Question: I am using this code to display an AlertDialog on a network error:
'''
var builder = new AlertDialog.Builder(this);
builder.SetMessage(error);
builder.SetCancelable(false);
builder.SetPositiveButton("OK", delegate { });
builder.Show();
'''
However, it looks like this:

1. The current view is not displayed behind the alertdialog, it's just white.
2. It aligned to the top, not center
3. The theme or font color is wrong making the text hard to read.
I am using Theme.DeviceDefault.Light as theme for the activity:
'''
[Activity (Label = "xxx", Theme = "@style/MyAppTheme", MainLauncher = true)]
'''
...
'''
<?xml version="1.0" encoding="utf-8"?>
<resources>
<style name="MyAppTheme" parent="@android:style/Theme.DeviceDefault.Light">
</style>
</resources>
'''
How to fix this? Have tried to insert MyAppTheme as second argument to 'AlertDialog.Builder(this, Resource.Style.MyAppTheme)' but with no change in the UI.
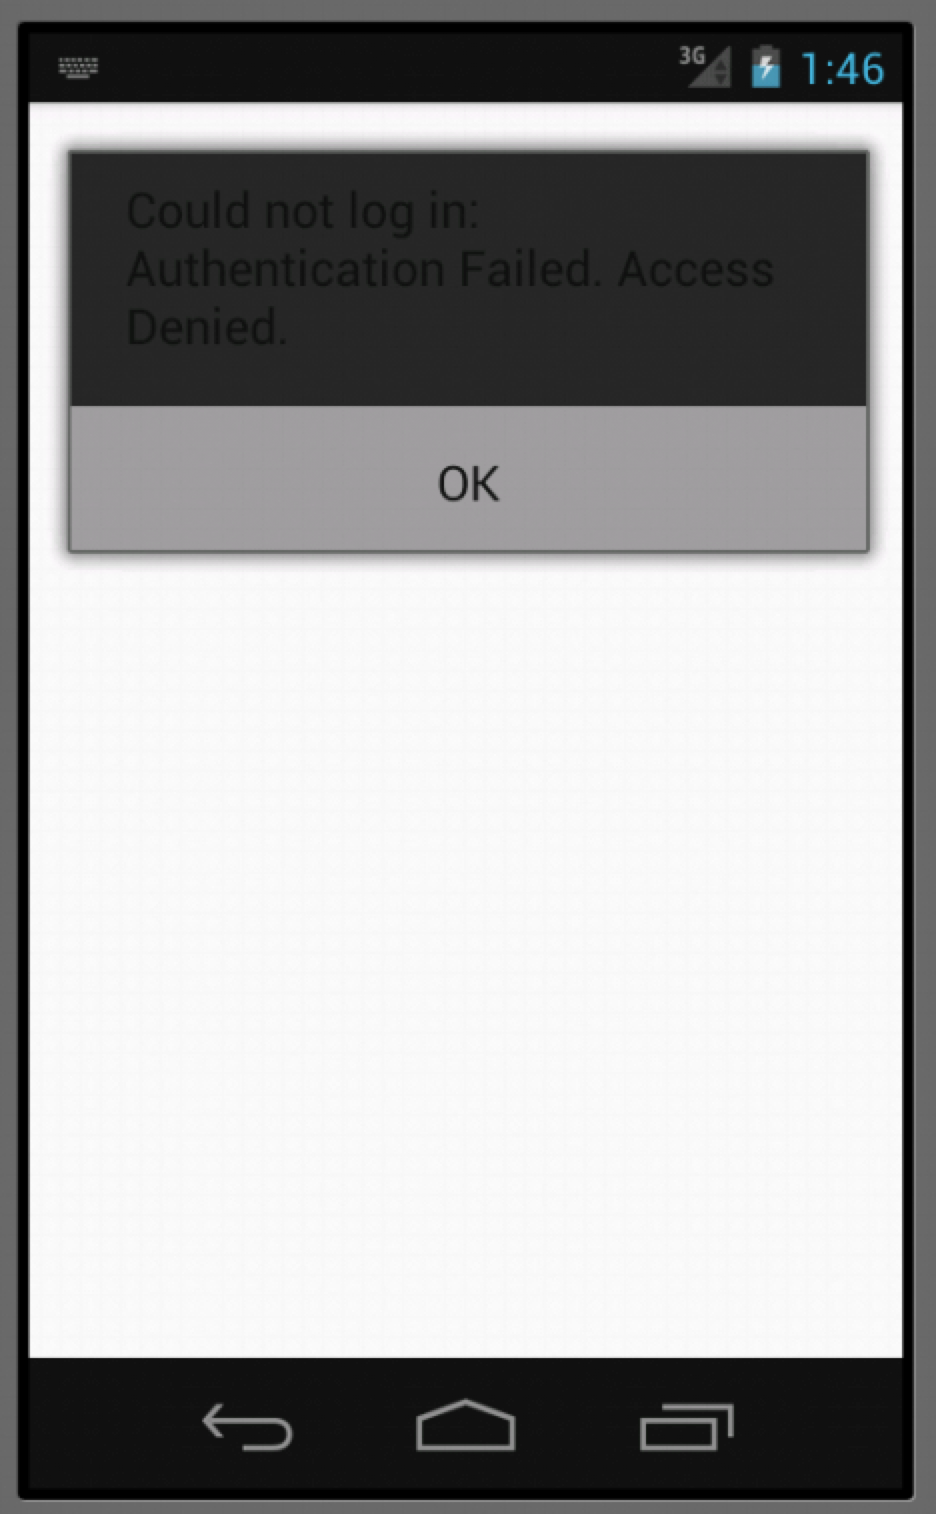
Answer: Solved it. Used
'''
var builder = new AlertDialog.Builder(this, Android.App.AlertDialog.ThemeHoloLight);
'''
and it looks better. I also used Activity.ShowDialog() and placed my AlertDialog code inside
'''
protected override Dialog OnCreateDialog(int id, Bundle args)
'''
not sure that it did any difference.
Good blogpost: <URL>